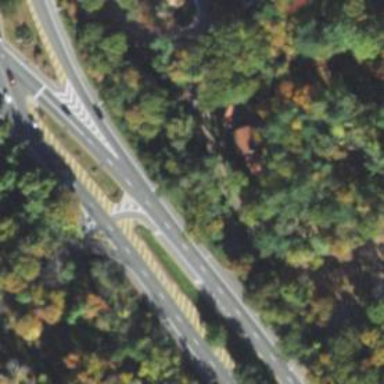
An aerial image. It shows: Trunk link highway.